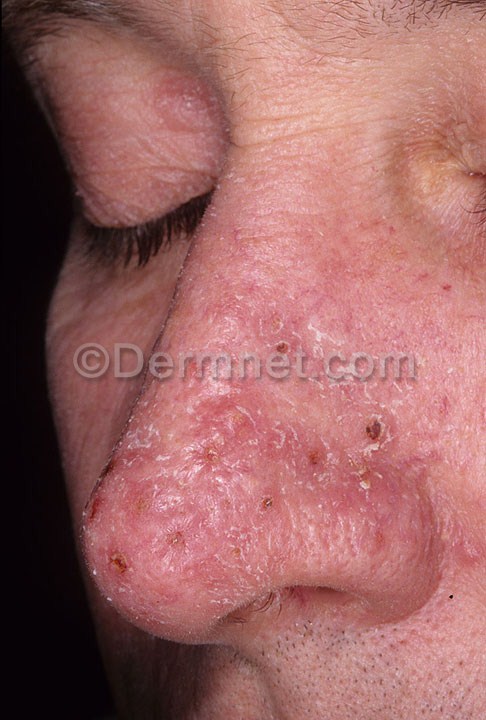
Disease: Acne and Rosacea Photos